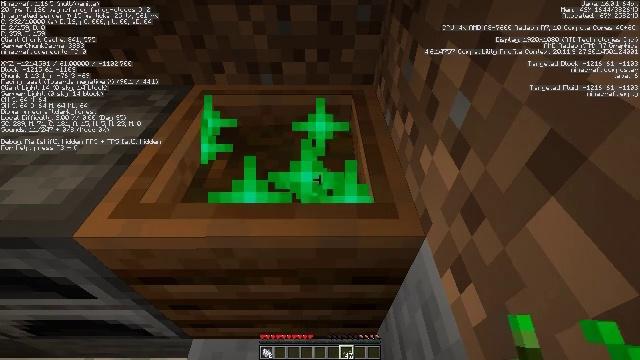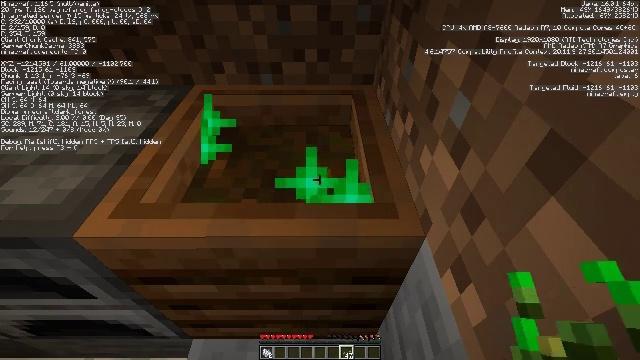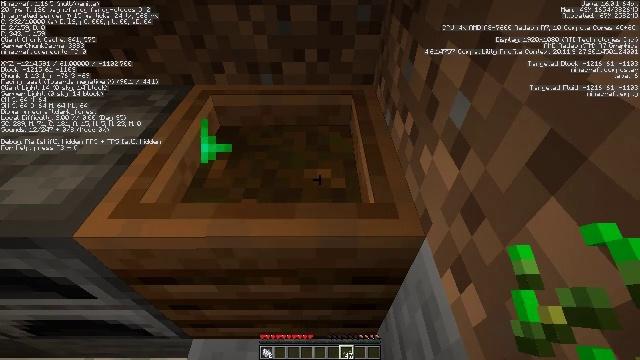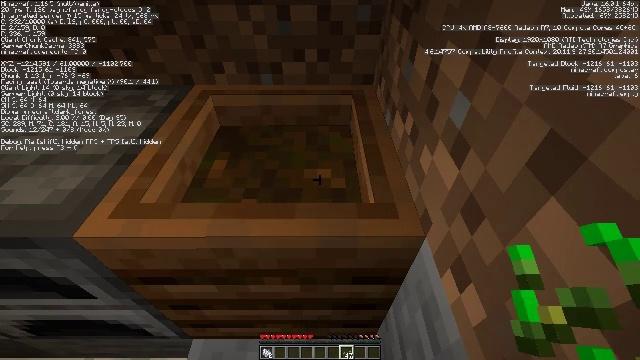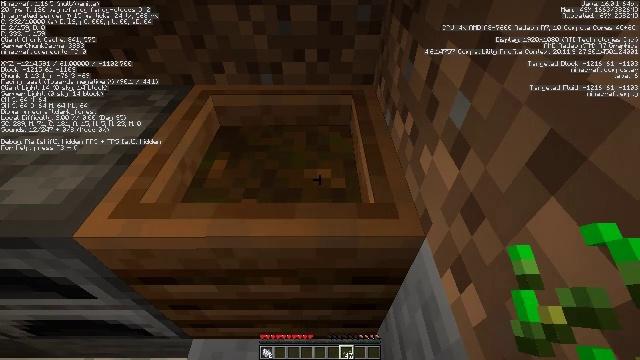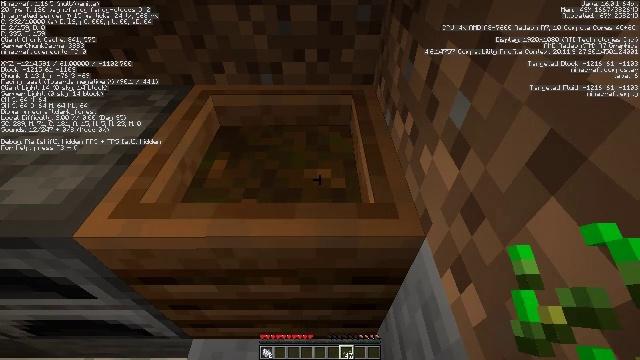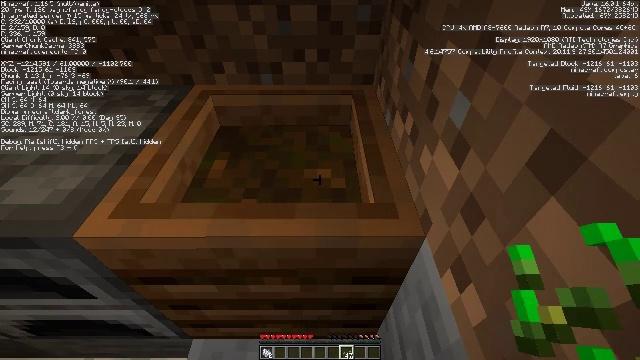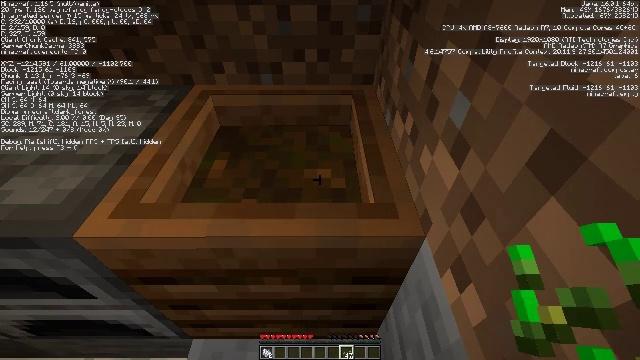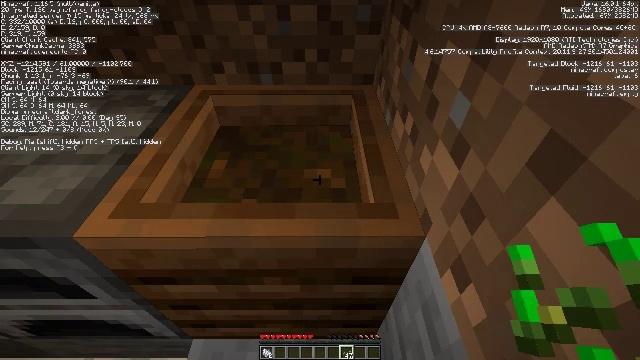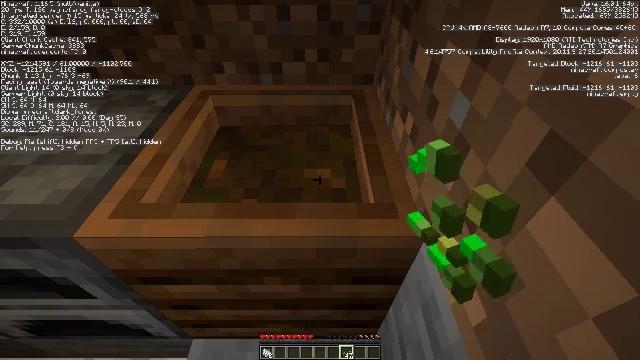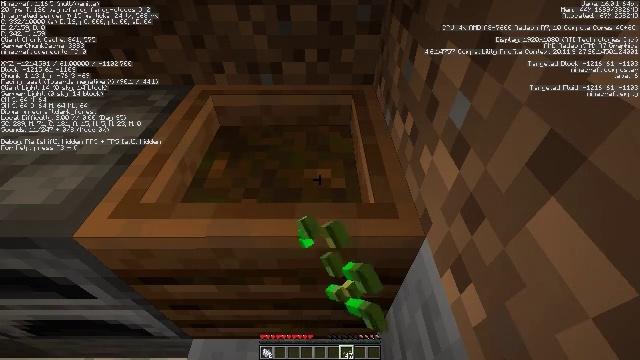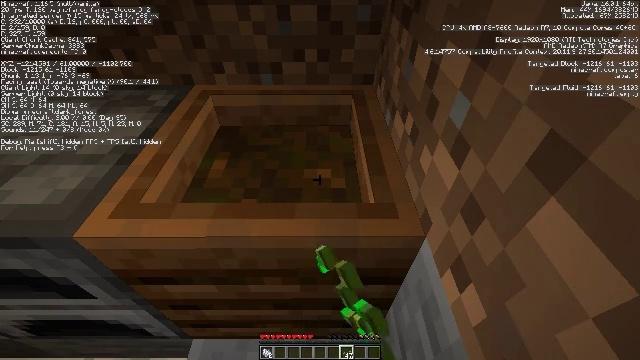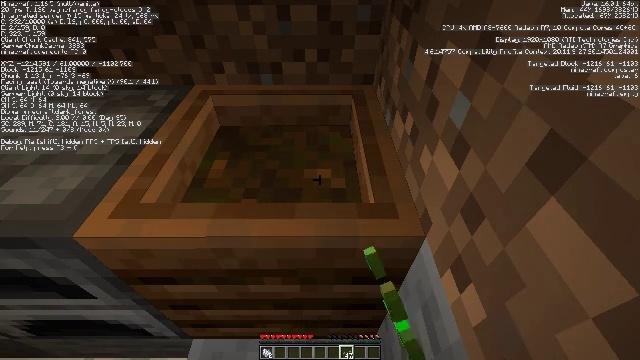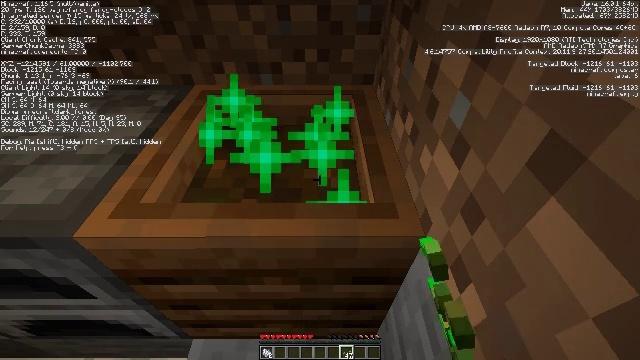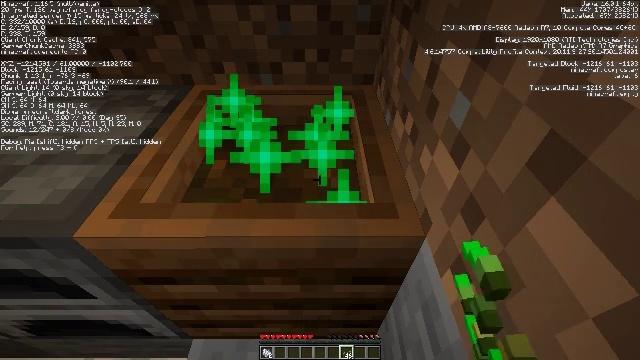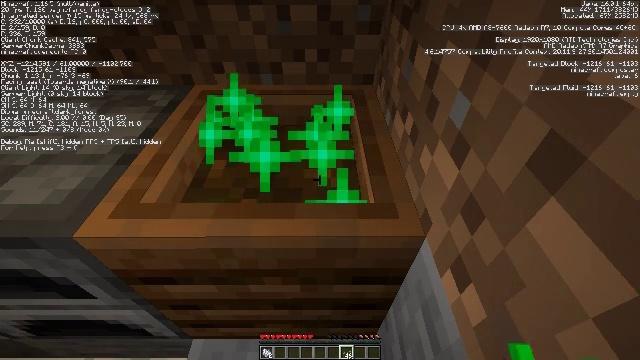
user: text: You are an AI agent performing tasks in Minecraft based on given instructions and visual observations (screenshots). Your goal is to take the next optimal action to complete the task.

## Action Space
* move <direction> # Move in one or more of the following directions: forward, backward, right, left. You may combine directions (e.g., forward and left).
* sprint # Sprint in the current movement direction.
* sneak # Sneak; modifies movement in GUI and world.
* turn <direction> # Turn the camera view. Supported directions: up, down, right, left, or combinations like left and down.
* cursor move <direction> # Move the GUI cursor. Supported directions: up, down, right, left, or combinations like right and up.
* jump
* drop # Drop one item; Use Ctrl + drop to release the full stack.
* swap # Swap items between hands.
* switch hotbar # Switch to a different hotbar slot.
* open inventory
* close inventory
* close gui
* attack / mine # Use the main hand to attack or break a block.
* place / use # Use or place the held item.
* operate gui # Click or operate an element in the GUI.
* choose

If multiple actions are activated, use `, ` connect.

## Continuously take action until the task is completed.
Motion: motion action
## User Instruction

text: Craft dried kelp.
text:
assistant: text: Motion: no_op
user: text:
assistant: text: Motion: no_op
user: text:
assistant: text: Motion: no_op
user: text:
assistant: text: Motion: no_op
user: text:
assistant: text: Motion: no_op
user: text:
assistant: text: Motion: no_op
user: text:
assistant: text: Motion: no_op
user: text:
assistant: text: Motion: use / place
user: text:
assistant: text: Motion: use / place
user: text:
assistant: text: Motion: use / place
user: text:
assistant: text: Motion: use / place
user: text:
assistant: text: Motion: no_op
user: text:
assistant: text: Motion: no_op
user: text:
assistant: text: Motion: no_op
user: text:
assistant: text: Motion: no_op
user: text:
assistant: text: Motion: no_op
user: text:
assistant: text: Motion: no_op
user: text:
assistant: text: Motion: no_op
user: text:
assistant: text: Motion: no_op
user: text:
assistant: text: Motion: no_op
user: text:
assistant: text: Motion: no_op
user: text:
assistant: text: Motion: no_op
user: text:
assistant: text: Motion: no_op
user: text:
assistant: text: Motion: no_op
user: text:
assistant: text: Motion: no_op
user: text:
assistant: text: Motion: no_op
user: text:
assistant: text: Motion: use / place
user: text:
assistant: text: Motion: use / place
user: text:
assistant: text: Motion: use / place
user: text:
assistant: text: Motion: use / place